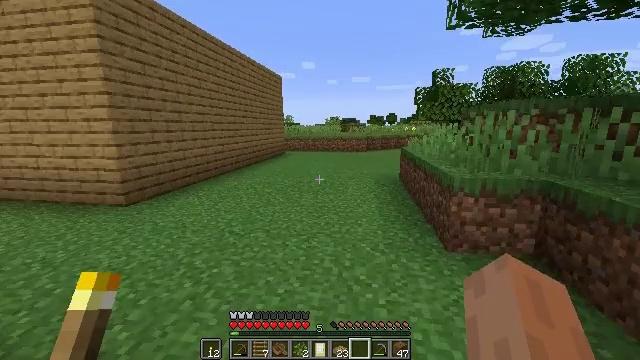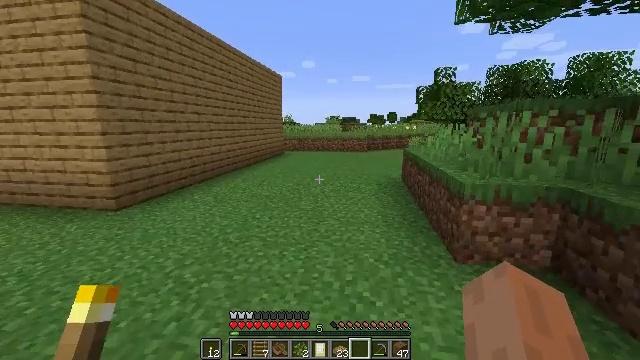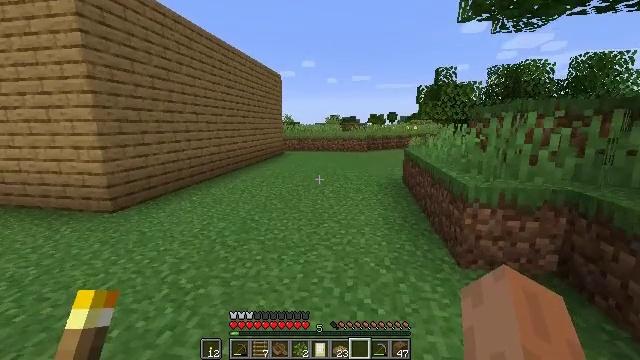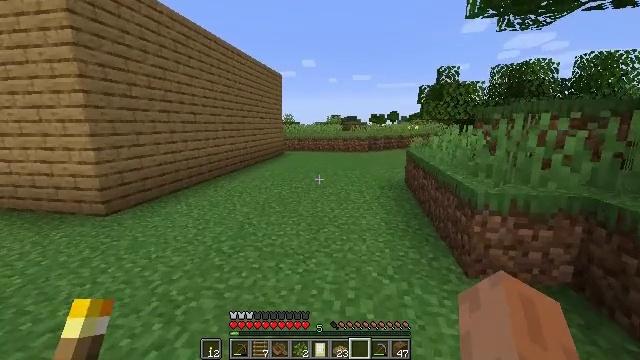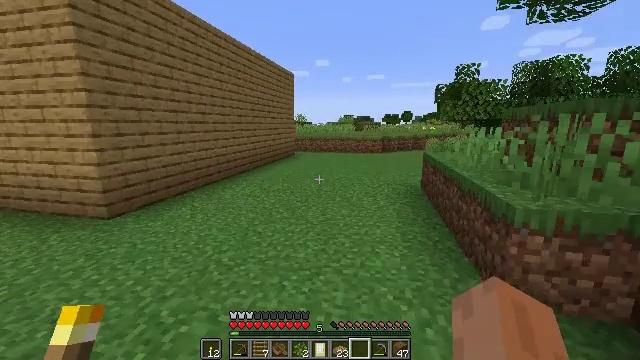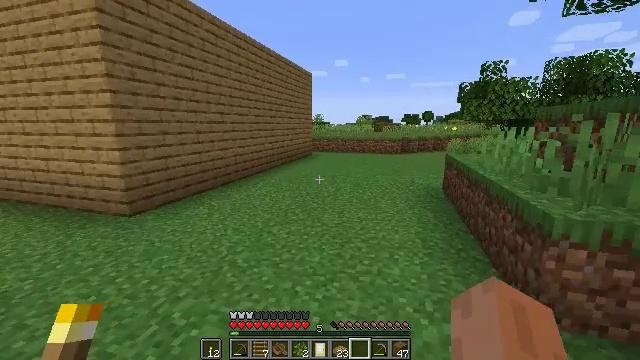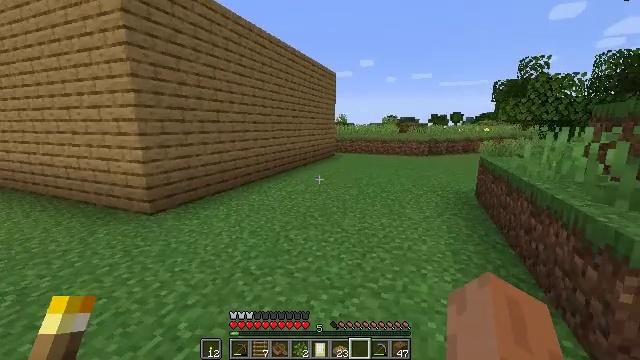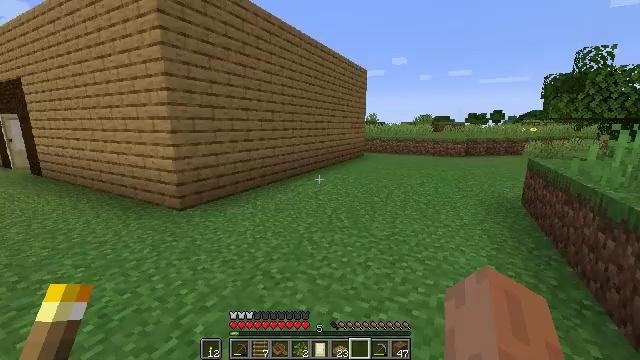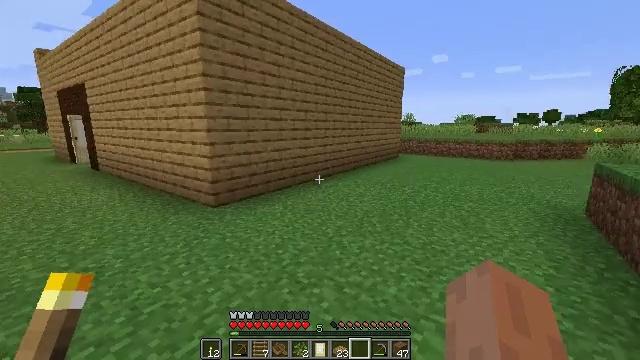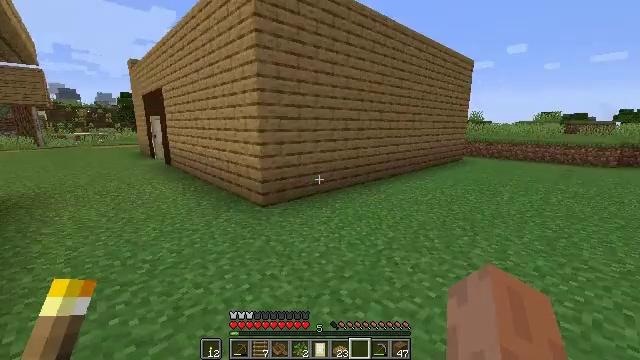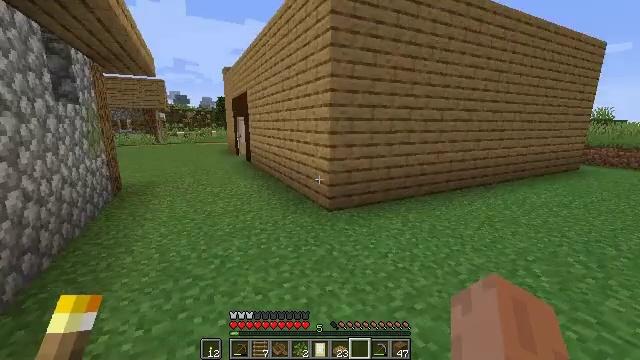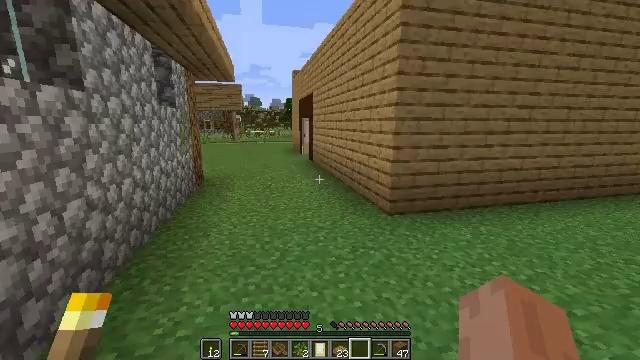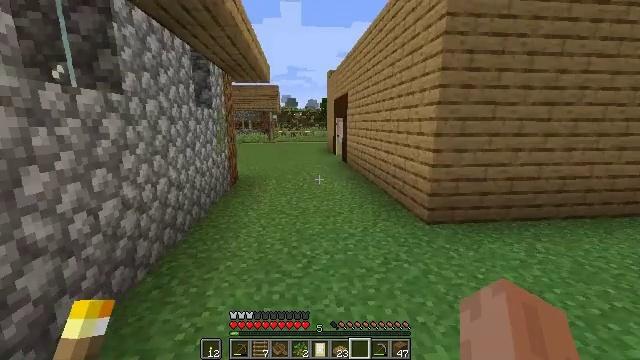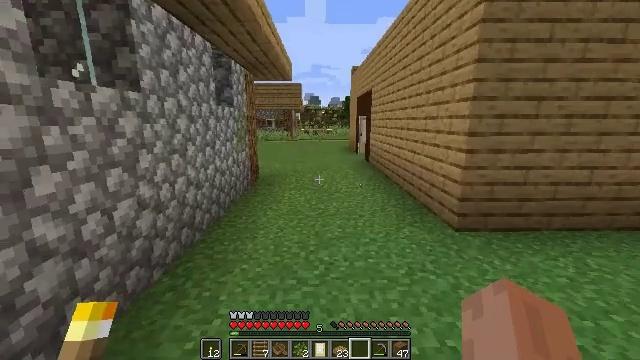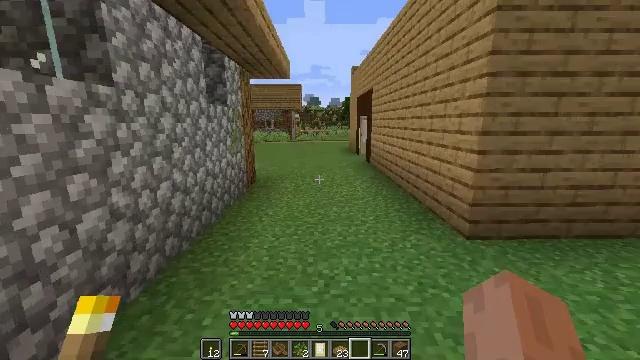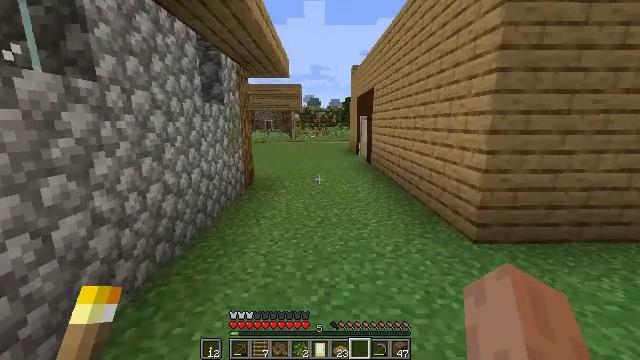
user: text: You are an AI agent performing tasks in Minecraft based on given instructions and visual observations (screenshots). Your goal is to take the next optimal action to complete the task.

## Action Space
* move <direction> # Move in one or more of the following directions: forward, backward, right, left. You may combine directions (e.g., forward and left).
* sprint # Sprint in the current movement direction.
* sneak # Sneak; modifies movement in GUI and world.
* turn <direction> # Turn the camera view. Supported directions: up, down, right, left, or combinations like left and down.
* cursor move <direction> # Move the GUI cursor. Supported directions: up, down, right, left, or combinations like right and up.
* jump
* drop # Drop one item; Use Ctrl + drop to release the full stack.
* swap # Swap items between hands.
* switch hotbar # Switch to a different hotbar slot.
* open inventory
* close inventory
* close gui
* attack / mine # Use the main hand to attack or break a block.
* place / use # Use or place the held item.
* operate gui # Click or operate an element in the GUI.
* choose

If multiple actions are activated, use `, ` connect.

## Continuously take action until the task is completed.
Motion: motion action
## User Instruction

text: Break the cauldron to collect it.
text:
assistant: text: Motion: move forward
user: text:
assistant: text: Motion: move forward
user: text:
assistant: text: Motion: move forward
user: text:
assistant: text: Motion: move forward, turn left
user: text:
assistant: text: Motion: move forward, turn left
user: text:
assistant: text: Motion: move forward, turn left
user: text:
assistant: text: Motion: move forward, turn left
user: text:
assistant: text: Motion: move forward, turn left
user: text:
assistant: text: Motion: move forward, turn left
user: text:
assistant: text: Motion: move forward, turn left
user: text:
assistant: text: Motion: move forward, turn left
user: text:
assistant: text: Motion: move forward, turn left
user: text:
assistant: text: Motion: move forward, turn left
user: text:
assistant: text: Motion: move forward
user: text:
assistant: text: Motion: move forward
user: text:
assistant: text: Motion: move forward
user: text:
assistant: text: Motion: move forward
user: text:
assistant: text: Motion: move forward
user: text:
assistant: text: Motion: move forward
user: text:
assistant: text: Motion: move forward, turn left
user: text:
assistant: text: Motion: move forward, turn left
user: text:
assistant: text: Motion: move forward, turn left
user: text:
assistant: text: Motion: move forward
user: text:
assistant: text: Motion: move forward
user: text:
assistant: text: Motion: move forward
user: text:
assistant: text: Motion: move forward
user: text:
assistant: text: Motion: move forward
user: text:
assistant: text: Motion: move forward
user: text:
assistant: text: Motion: move forward
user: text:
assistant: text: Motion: move forward